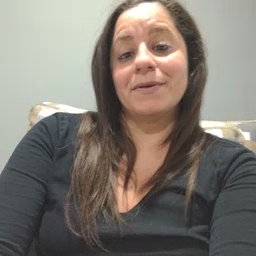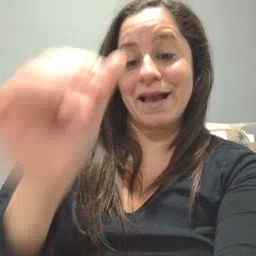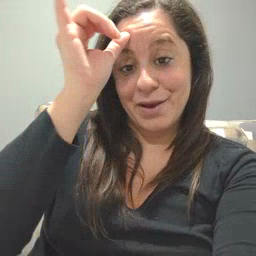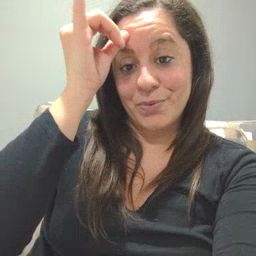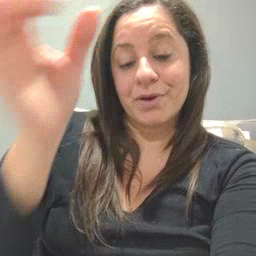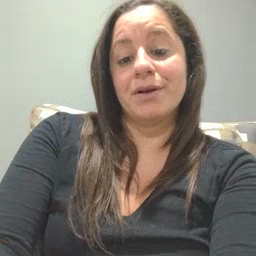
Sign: cow